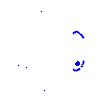
Particle: electron